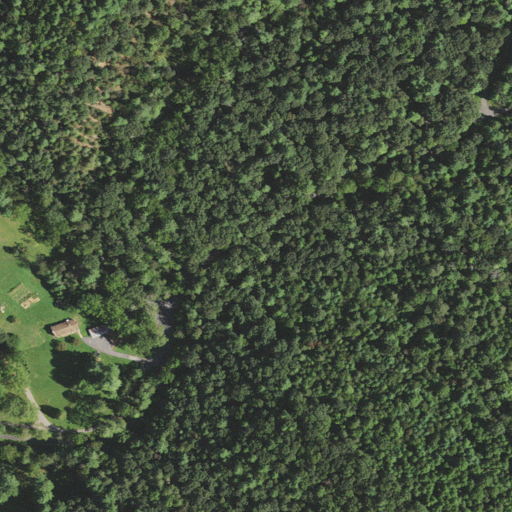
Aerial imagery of valley in Virginia named Hottinger Hollow containing deciduous forest, mixed forest, open development, evergreen forest, pasture, and low intensity development